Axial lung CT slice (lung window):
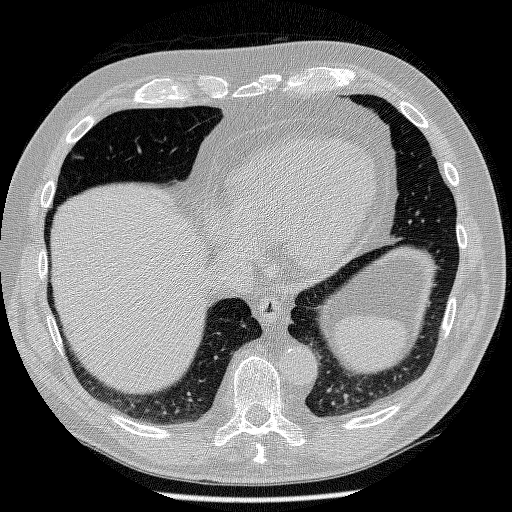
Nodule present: no